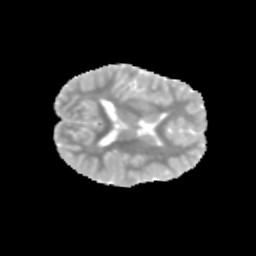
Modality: MD
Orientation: axial
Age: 9
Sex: male
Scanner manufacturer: siemens
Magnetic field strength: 3 T
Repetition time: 3.8 s
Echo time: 0.07 s